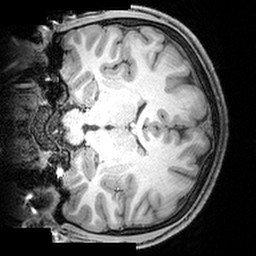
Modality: T1w
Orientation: coronal
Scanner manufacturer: siemens
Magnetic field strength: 3 T
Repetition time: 1.9 s
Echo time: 0.00397 s